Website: bh-photo
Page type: cart
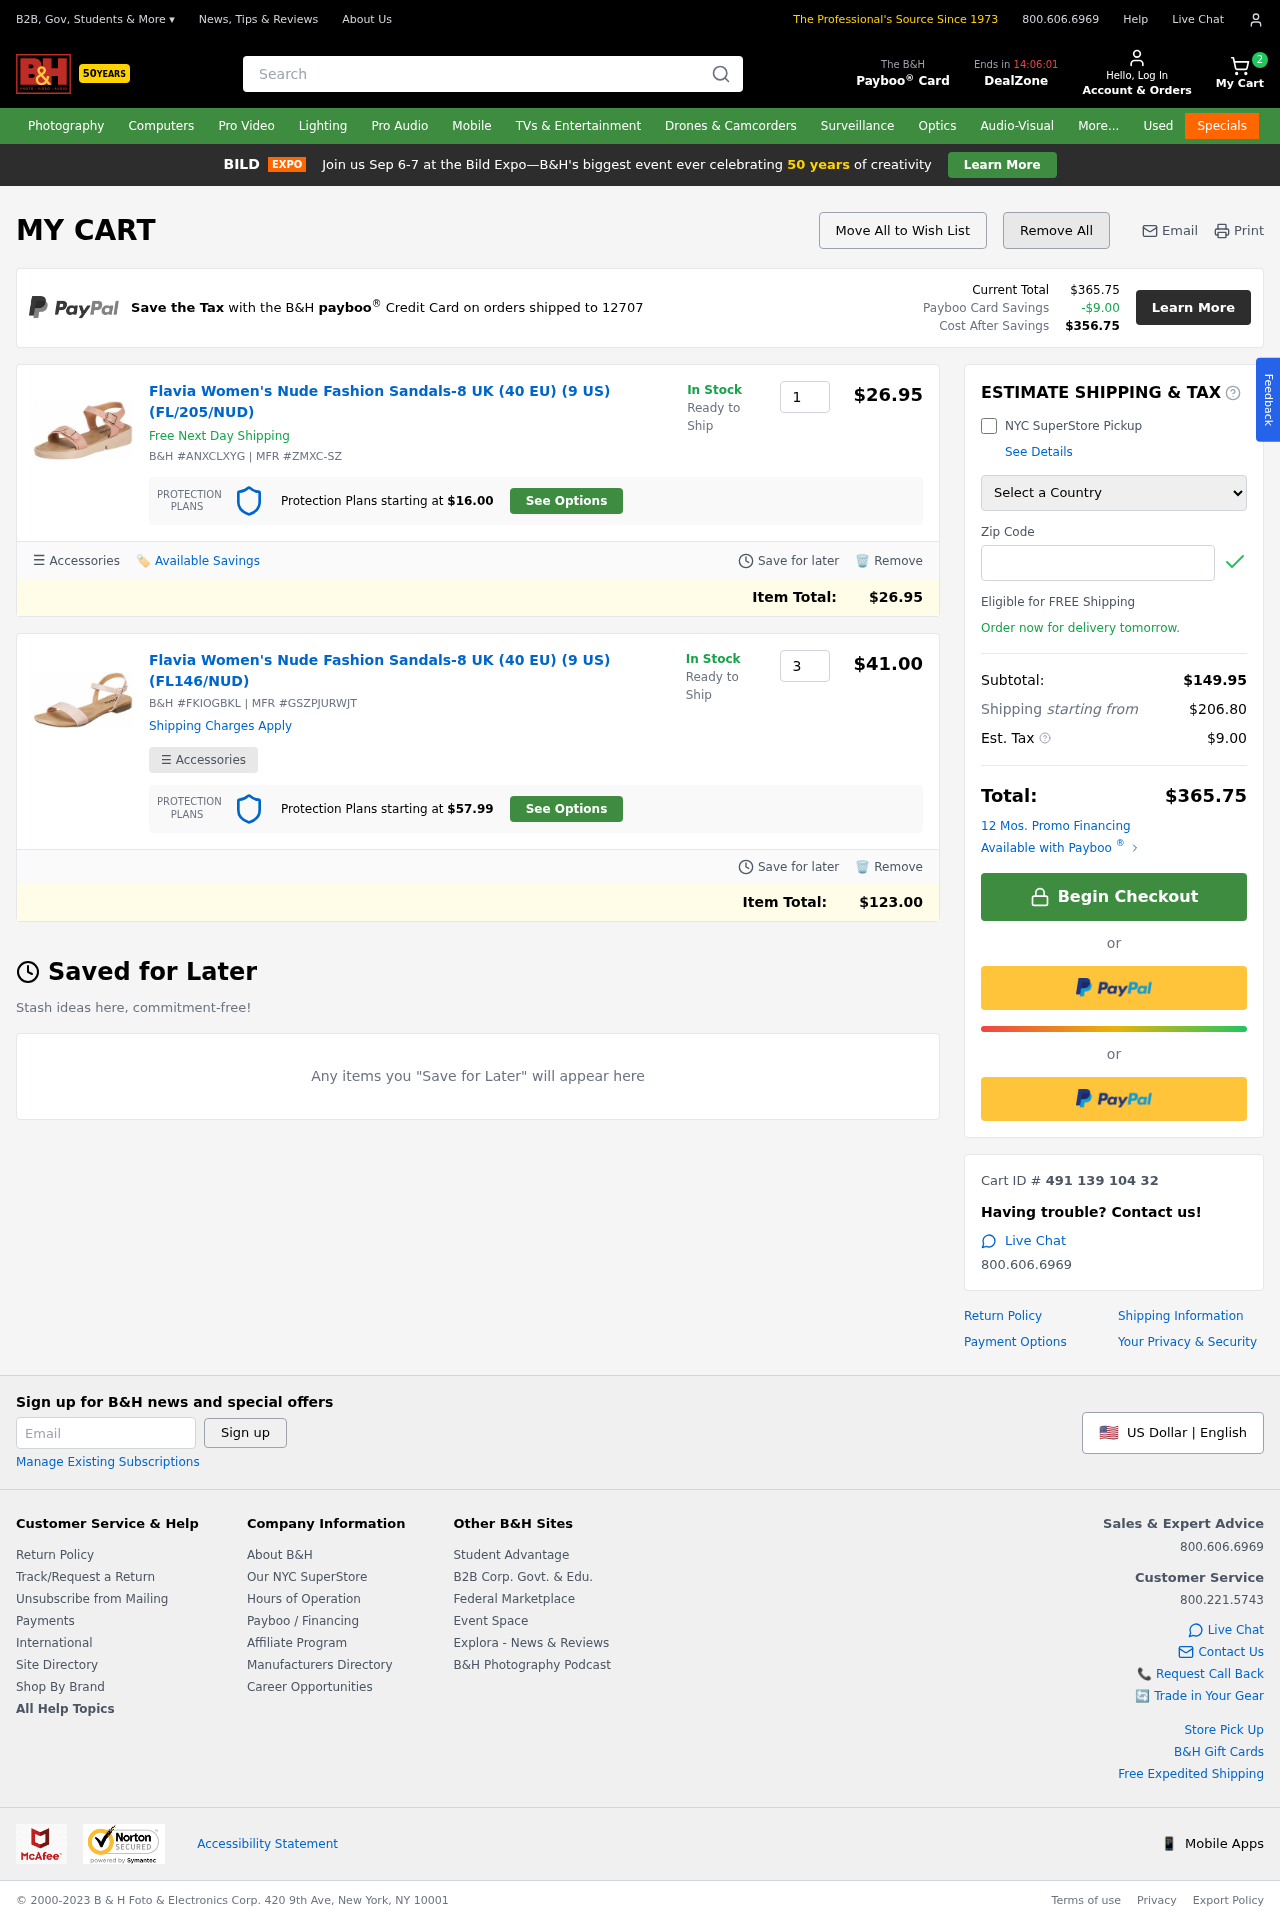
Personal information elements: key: PII_COUNTRY
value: United States
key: PII_POSTCODE
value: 12707
Product elements: key: PRODUCT1_NAME
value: Flavia Women's Nude Fashion Sandals-8 UK (40 EU) (9 US) (FL/205/NUD)
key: PRODUCT1_PRICE
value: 26.95
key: PRODUCT1_QUANTITY
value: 1
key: PRODUCT2_NAME
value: Flavia Women's Nude Fashion Sandals-8 UK (40 EU) (9 US) (FL146/NUD)
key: PRODUCT2_PRICE
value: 41
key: PRODUCT2_QUANTITY
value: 3
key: PRODUCT1_ITEM_TOTAL
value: $26.95
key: PRODUCT2_ITEM_TOTAL
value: $123.00
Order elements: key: ORDER_NUM_ITEMS
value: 2
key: ORDER_TOTAL
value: $365.75
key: ORDER_TAX
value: -$9.00
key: ORDER_TAX
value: $9.00
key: ORDER_TOTAL_AFTER_SAVINGS
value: $356.75
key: ORDER_SUBTOTAL
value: $149.95
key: ORDER_SHIPPING_COST
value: $206.80
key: ORDER_ID
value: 491 139 104 32
Search elements: key: HEADER_SEARCH
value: Search